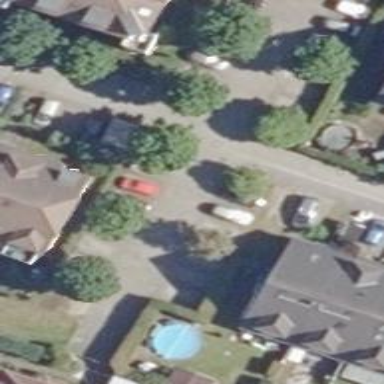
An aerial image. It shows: Living street.